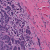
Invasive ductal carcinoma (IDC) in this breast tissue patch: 1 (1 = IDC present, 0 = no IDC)